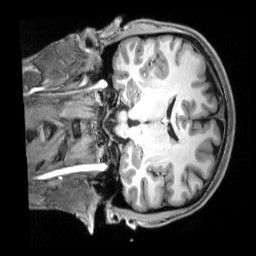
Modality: T1w
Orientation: coronal
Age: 26
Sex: male
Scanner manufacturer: siemens
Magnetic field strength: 3 T
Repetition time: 2.5 s
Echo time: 0.00343 s